Question: I searched and didn't find an answer I am afraid, maybe its not possible to achieve the below and I not fully understand the concept but I'd like to make sure.
I have a pivot-chart which is connected to a pivot-table and as you can see in the picture below the fields are linked.
How can I hide the "Diff" in the chart only without it being hidden in the pivot-table? Its just a displaying thing so I hope that this is somehow possible without disconnecting the chart from the pivot-table as I want it to be continuously updated when the data changes.
Edit: Found an answer <URL> that suggests that this is not possible without copying the original table. Can someone confirm that there is no more elegant way of achieving this?

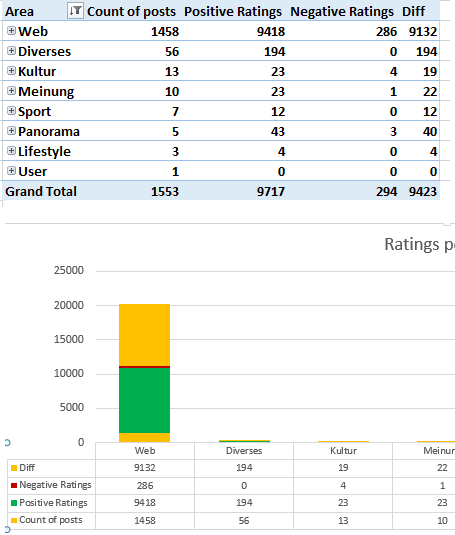
Answer: A pivot chart will always display all of the data that is visible in the pivot table. If you don't want to show "Diff" in the chart, don't include it in the PT. If you want to show the Diff field in a Pivot table, let the chart refer to a different pivot table that you create exclusively for the chart.
With Excel 2010 and above you can use slicers to connect the filter settings for different pivot tables, so you can filter the pivot table and the same filters will be applied to the pivot chart's underlying table.